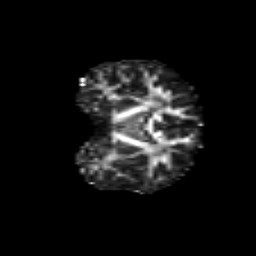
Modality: FA
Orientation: coronal
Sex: male
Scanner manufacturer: siemens
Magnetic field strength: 3 T
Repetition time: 5 s
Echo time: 0.071 s